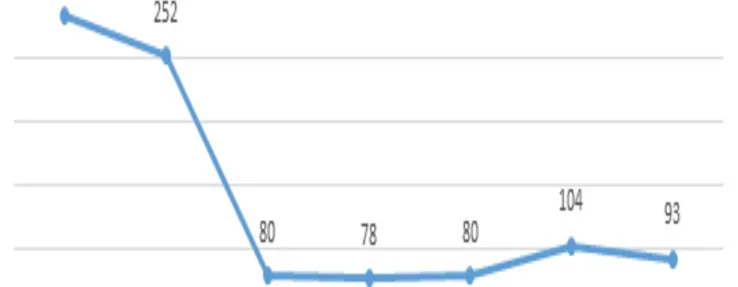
Change in serum creatinine.
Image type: chart (chart)